Question: I have this table whose cells look like this:

As you can see, the top border of every cell is supposed to overlap with the cell above. Right now, this border is part of the background (no overlapping so far).
Now, I've separated the border from the background and my cell creation code looks like this:
'''
#define QAImage(NAME) [[[UIImageView alloc] initWithImage:[UIImage imageNamed:NAME]] autorelease]
- (UITableViewCell*) tableView:(UITableView*)table cellForRowAtIndexPath:(NSIndexPath*)index
{
UITableViewCell *cell = [table dequeueReusableCellWithIdentifier:@"Entry"];
if (cell == nil)
{
cell = [[[UITableViewCell alloc] initWithStyle:UITableViewCellStyleDefault
reuseIdentifier:@"Entry"] autorelease];
cell.backgroundView = QAImage(@"bg-cell.png");
cell.selectedBackgroundView = QAImage(@"bg-cell-sel.png");
cell.selectionStyle = UITableViewCellSelectionStyleGray;
UIImageView *img = QAImage(@"disclosure.png");
img.highlightedImage = [UIImage imageNamed:@"disclosure-sel.png"];
cell.accessoryView = img;
CGRect r = cell.frame;
r.size.height = table.rowHeight;
r.size.width = table.frame.size.width;
cell.frame = r;
r = cell.contentView.frame;
r.origin = CGPointMake(13, 13);
r.size.width -= 8 + img.frame.size.width;
r.size.height -= 25;
[cell.contentView addSubview:[[[TagView alloc] initWithFrame:r] autorelease]];
img = QAImage(@"cell-top.png");
img.highlightedImage = [UIImage imageNamed:@"cell-top-sel.png"];
img.opaque = NO;
r = img.frame;
r.origin = CGPointMake(0, 1 - r.size.height); // The (supposed) overlapping happens here.
img.frame = r;
cell.contentView.clipsToBounds = NO;
[cell.contentView addSubview:img];
}
// Here I set the title. (omitted)
return cell;
}
'''
The problem is, , else it is itself overlapped by the cell above it. (The wrong way around.)
I've tried '[cell setNeedsDisplay]' in '-tableView:willDisplayCell:forRowAtIndexPath:', adding the border ('cell-top.png') every time a cell is requested (which obviously leads to multiple drawing and doesn't look good; regardless, it still doesn't solve my problem) and setting 'img.layer.zPosition = 2'.
How can I force that UIImageView to stay on top all the time?
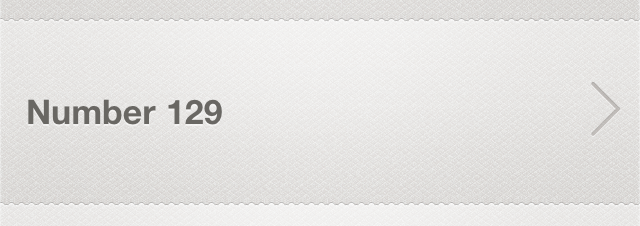
Answer: My suggestion would be to subclass UITableView and override layoutSubviews to put the visible cell views into the z-order you want them to be in like this:
'''
- (void)layoutSubviews {
[super layoutSubviews];
NSArray *sortedIndexPaths = [[self indexPathsForVisibleRows] sortedArrayUsingSelector:@selector(compare:)];
for (NSIndexPath *path in sortedIndexPaths) {
UITableViewCell *cell = [self cellForRowAtIndexPath:path];
[self bringSubviewToFront:cell];
}
}
'''
This might be too slow, or you might need to change 'bringSubviewToFront:' to 'sendSubviewToBack:', but hopefully that gives you a direction to try out.
EDIT: Another option now, if you're targeting iOS 6, is to use a UICollectionView instead, which has built-in support for z-ordering.